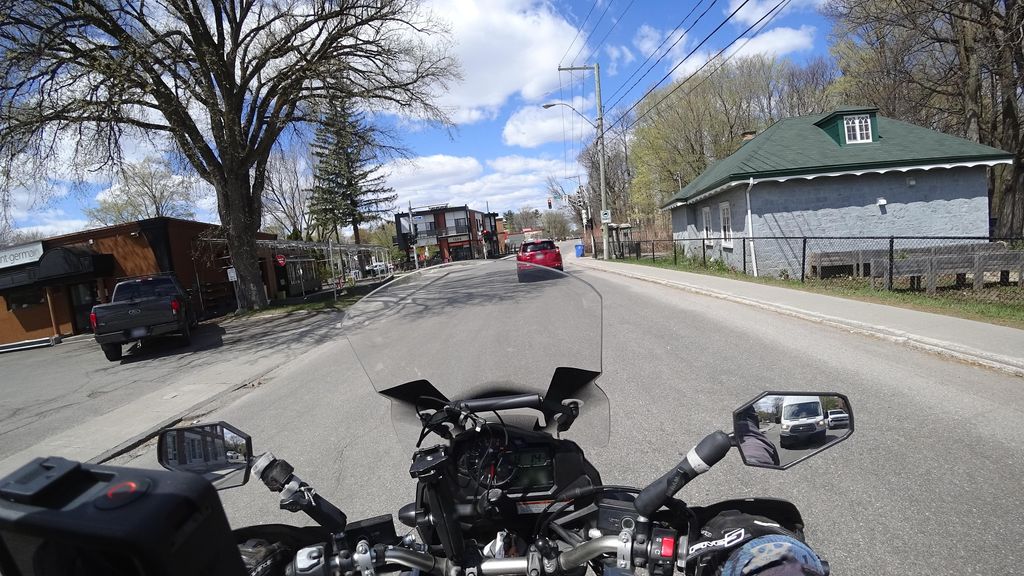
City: quebec_city